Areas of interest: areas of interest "Hua Cuiyuan, Provincial Direct"
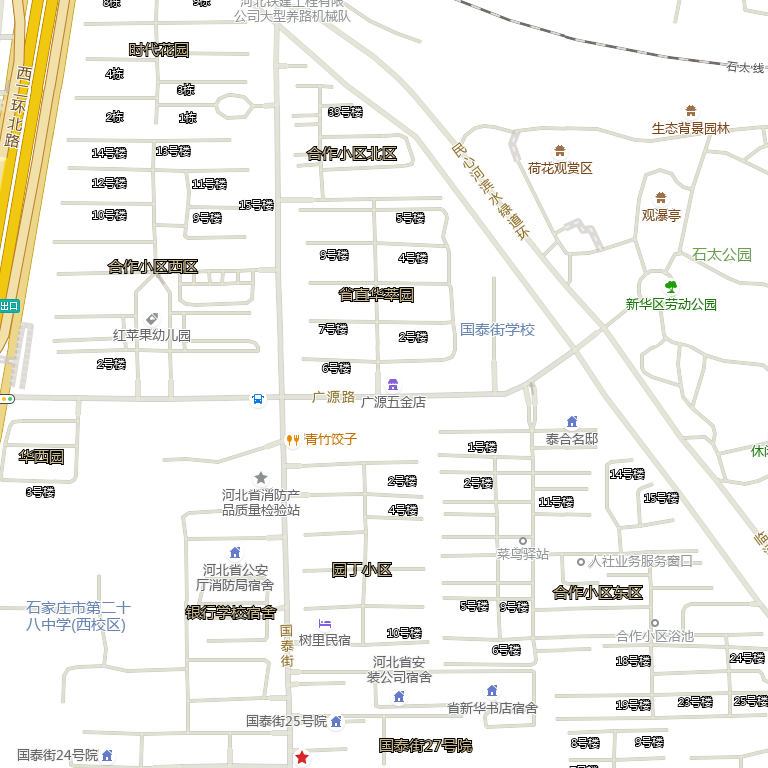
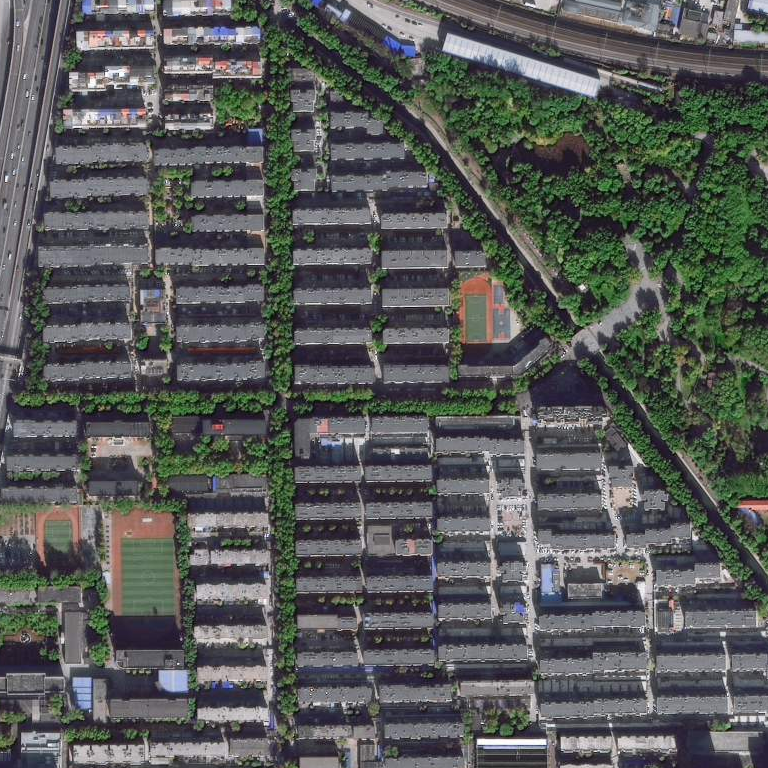